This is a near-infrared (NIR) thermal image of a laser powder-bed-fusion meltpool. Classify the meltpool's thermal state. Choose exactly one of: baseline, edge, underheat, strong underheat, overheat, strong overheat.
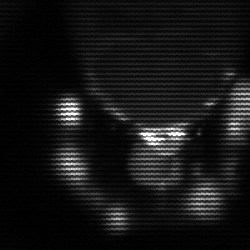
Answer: edge